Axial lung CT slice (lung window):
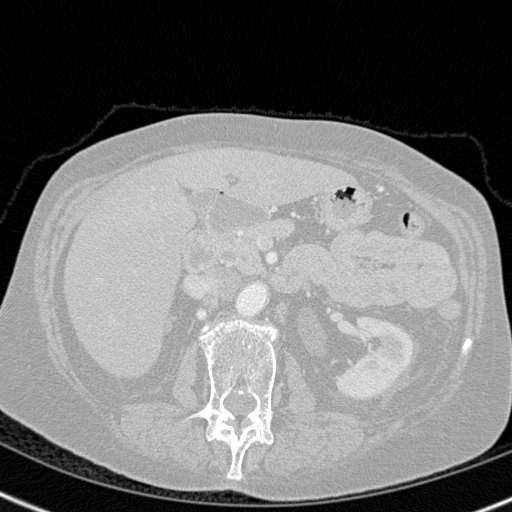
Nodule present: no